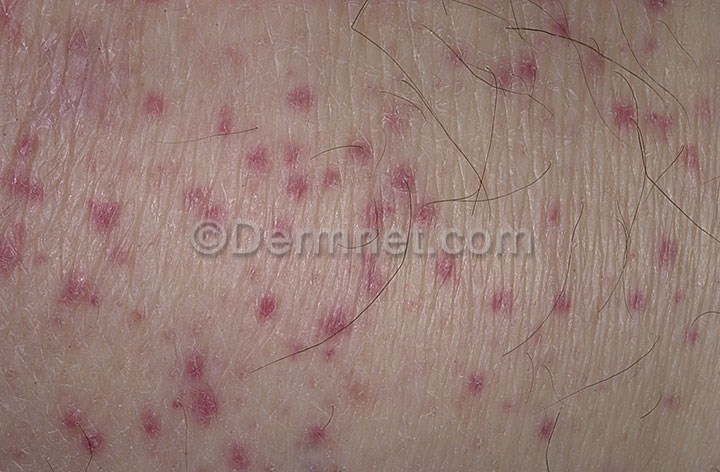
Disease: Vasculitis Photos